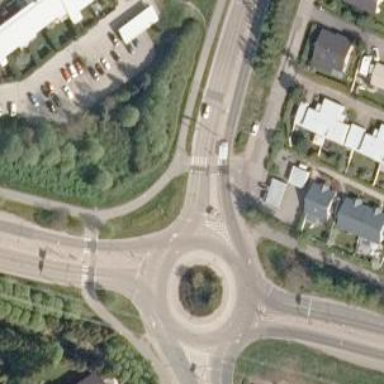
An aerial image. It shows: Secondary road with asphalt surface leading to roundabout.